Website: walmart
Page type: billing-address
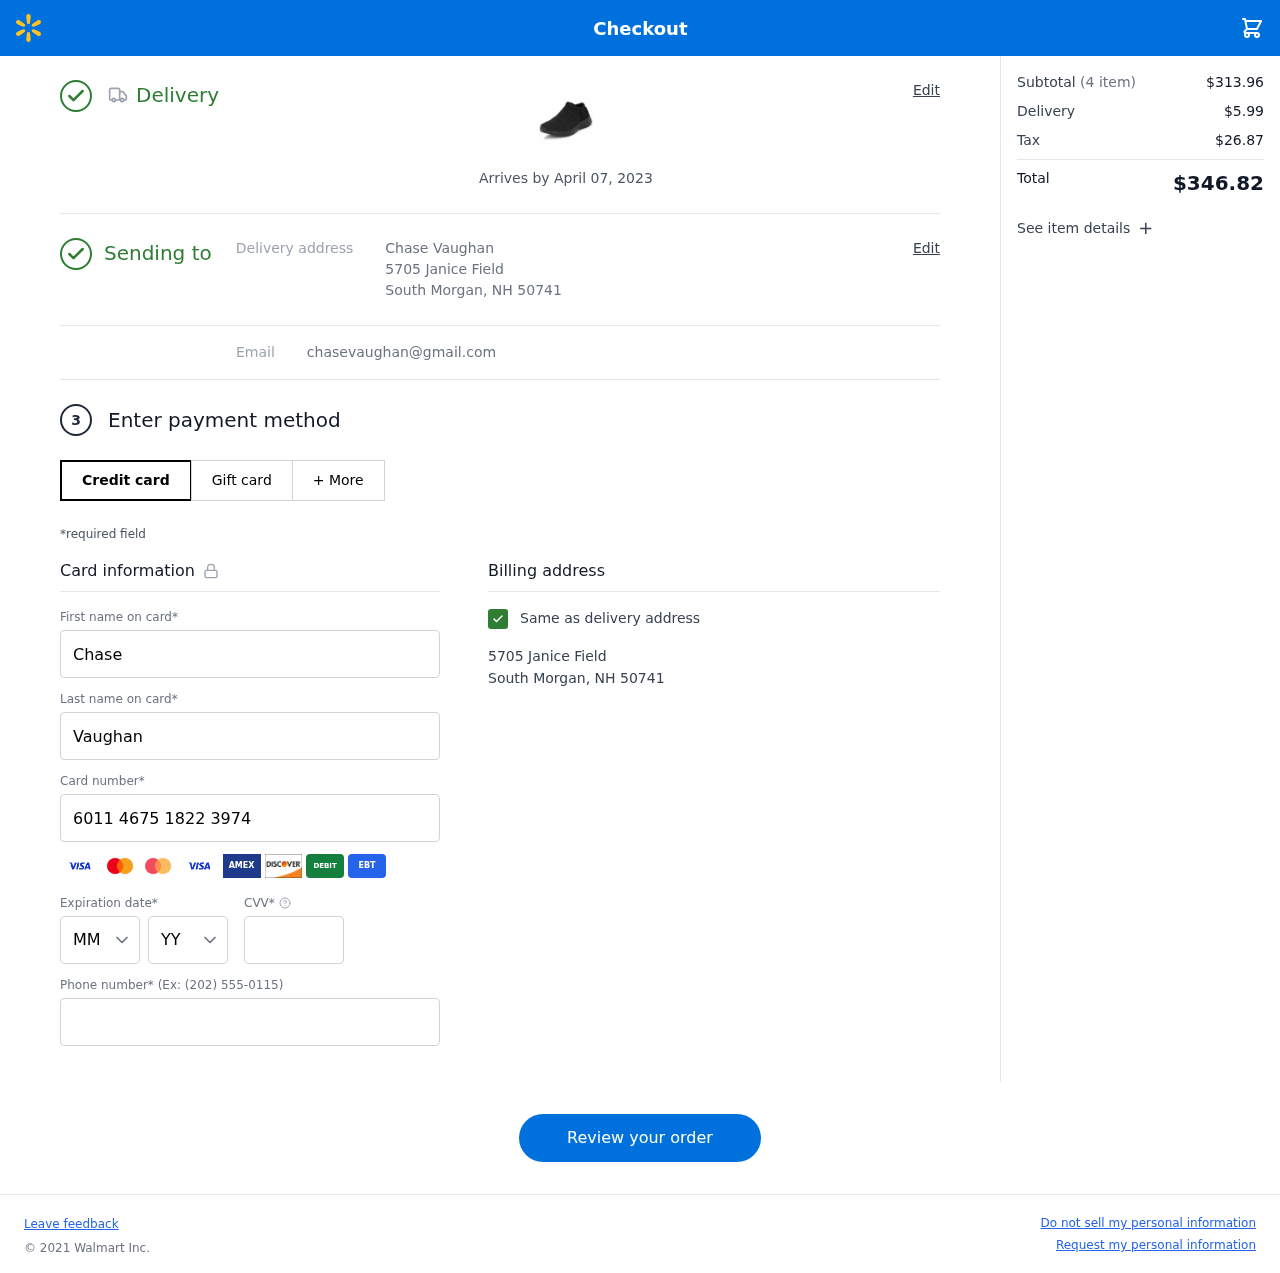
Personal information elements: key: PII_CARD_CVV
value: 827
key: PII_CARD_EXPIRY_MONTH
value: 03
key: PII_CARD_EXPIRY_YEAR
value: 30
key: PII_CARD_NUMBER
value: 6011 4675 1822 3974
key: PII_EMAIL
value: chasevaughan@gmail.com
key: PII_FIRSTNAME
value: Chase
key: PII_FULLNAME
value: Chase Vaughan
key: PII_LASTNAME
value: Vaughan
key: PII_PHONE
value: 2633605432
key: PII_STREET
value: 5705 Janice Field
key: PII_CITY_STATE_ZIP
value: South Morgan, NH 50741
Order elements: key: ORDER_DELIVERY_DATE
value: Arrives by April 07, 2023
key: ORDER_NUM_ITEMS
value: (4 item)
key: ORDER_SUBTOTAL
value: $313.96
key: ORDER_SHIPPING_COST
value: $5.99
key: ORDER_TAX
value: $26.87
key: ORDER_TOTAL
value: $346.82